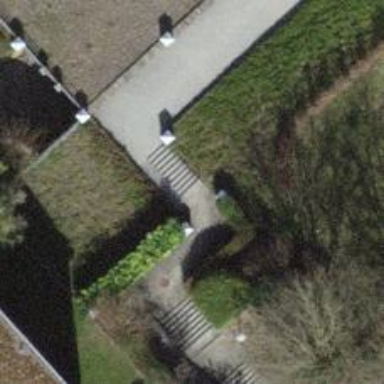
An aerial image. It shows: Road with steps.